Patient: sex F, age 76
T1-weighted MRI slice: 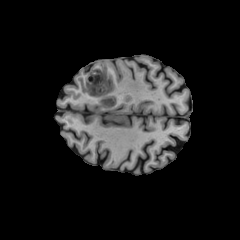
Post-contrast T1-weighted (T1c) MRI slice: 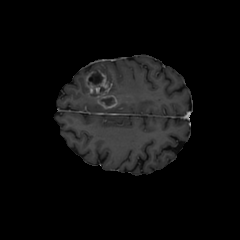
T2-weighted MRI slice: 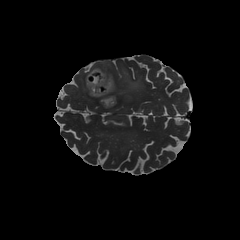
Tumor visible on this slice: yes
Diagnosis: Glioblastoma, IDH-wildtype
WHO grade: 4